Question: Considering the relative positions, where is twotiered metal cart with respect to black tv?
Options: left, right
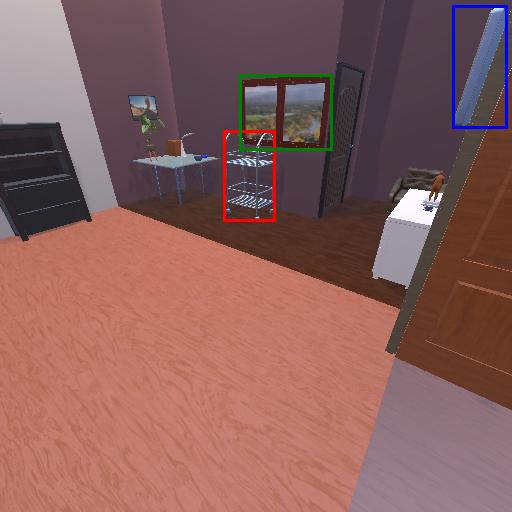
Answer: left